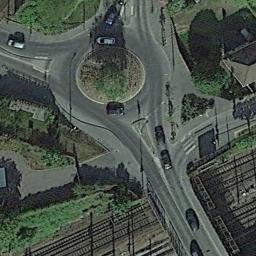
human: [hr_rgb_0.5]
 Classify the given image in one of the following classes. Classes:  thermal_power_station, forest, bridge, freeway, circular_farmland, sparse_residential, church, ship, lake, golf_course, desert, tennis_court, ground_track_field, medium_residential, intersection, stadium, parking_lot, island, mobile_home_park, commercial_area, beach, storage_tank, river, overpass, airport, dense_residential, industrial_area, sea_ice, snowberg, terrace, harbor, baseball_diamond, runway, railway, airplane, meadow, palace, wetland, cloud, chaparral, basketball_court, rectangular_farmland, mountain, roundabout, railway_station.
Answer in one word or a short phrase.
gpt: roundabout